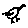
Label: bird